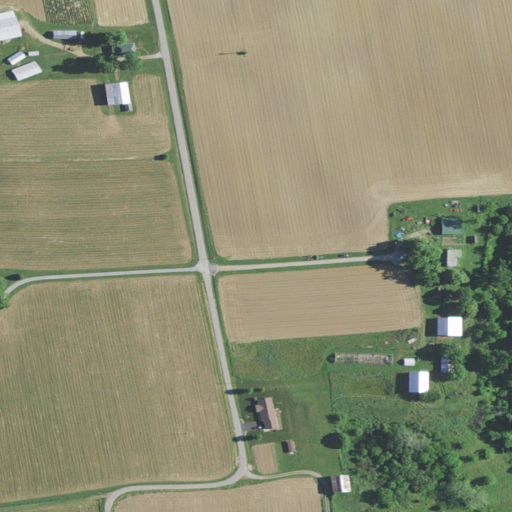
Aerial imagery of ridge(s) in Kentucky named Joyce Ridge containing pasture, cultivated crops, open development, low intensity development, and medium intensity development